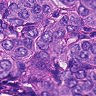
Metastatic tissue present: yes